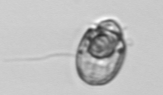
Label: Amphidinium